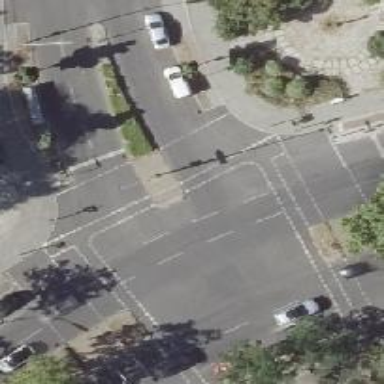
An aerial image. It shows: Footway with traffic signals at crossing.